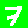
Digit: 7